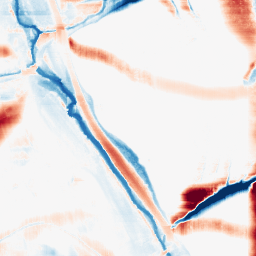
Category: morphological
Decomposition family: morphological_rect
Decomposition parameters: operation: average
width: 50
height: 20
Upsampling method: bicubic
Upsampling parameters: scale: 4
Upsampling scale: 4